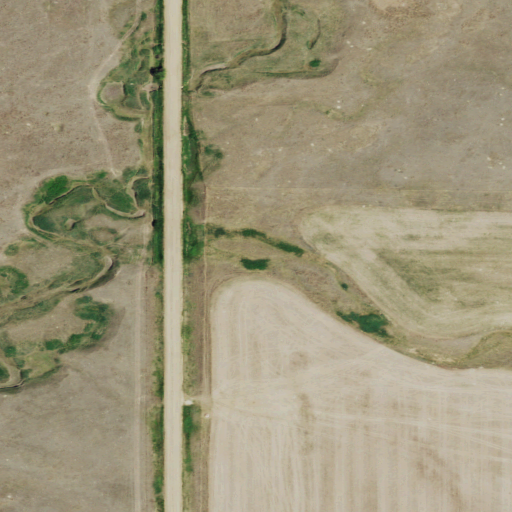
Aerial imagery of valley in Montana named Voje Coulee containing shrub, cultivated crops, and grassland